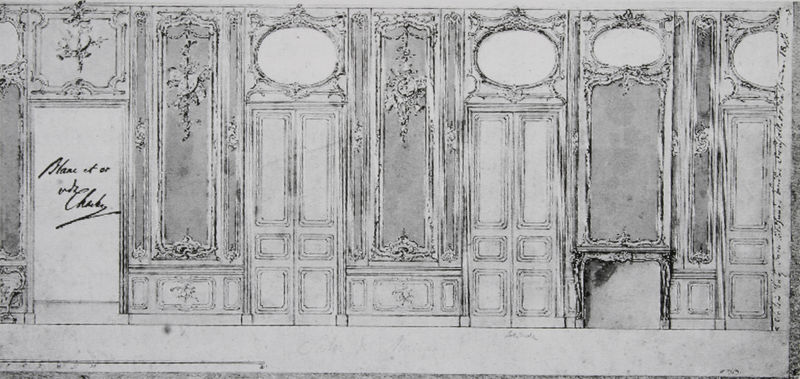
Titel: Wandabwicklung des Vorzimmers in Schloss Solitude bei Stuttgart (Ausschnitt)
Künstler: Philippe de la Guêpière
Schlagwörter: feder, weiß, aquarell, blumen, fenster, grau, hell, holz, raum, schwarz, skizze, tisch, tür, zeichnung, zimmer, blüten, schloss, muster, ornament, wand, architektur, barock, rahmen, sockel, innenraum, signatur, spiegel, felder, boden, gold, interieur, adel, rokoko, kamin, oval, rund, ranken, schrift, fassade, türen, studie, grafik, graphik, linien, türe, rand, saal, dekoration, dekor, ornamente, verzierung, flügeltür, stuck, türflügel, galerie, halle, wei, eingang, tusche, unterschrift, burg, eckig, medaillon, palast, schwarzweiß, text, bleistift, trohn, entwurf, pinsel, schnitzerei, wandschmuck, schnörkel, portale, rechteckig, plan, holzvertäfelung, kassetten, konsole, vorlage, louvre, verzierungen, lavierung, vertäfelung, massstab, aufriss, barok, rocaille, paln, medaillons, wandverkleidung, ausstattung, kartuschen, cuvillies, wandtisch, täfelung, roccaille, wandgestaltung, konsoltisch, rocaile, immer, sopraporte, zimmerwand, #fenster, wandverzierungen, tüüren, sasal